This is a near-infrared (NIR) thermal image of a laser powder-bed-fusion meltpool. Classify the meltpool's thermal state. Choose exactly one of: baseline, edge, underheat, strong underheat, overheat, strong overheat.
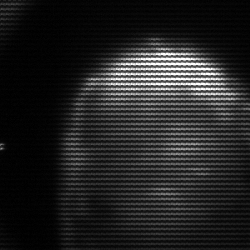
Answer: edge